Question: I have an application which uses 'UITapGestureRecognizers' which seem to not work in iOS9 Beta 2.
They are successfully calling
'''
- (BOOL)gestureRecognizer:(UIGestureRecognizer *)gestureRecognizer shouldReceiveTouch:(UITouch *)touch
{
NSLog(@"shouldReceiveTouch");
return YES;
}
'''
but it doesn't hit any of the other UITapGesture delegate methods.
When I run the same application (from Xcode 7) on a device running on iOS 8, it works as expected.
Has anyone else hit this?
Here is how I initialise the UITapGestureRecognizer.

If I create the UITapGestureRecognizer in code instead of in the ViewController xib it works fine, so there's something up with the xib parsing in iOS9 or something.
'''
_tapGesture2 = [[UITapGestureRecognizer alloc] initWithTarget:self action:@selector(onMainViewTap:)];
_tapGesture2.numberOfTapsRequired = 1;
_tapGesture2.delegate = self;
[self.view addGestureRecognizer:_tapGesture2];
'''
If I deleted the GestureRecognizer in the XIB and added it back in again using XCode 7, it also worked.
When I did this, it added '<pressTypeMask key="allowedPressTypes"/>' into the xib under the UITapGestureRecognizer.
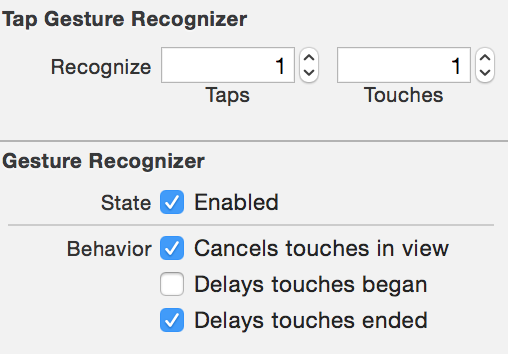
Answer: It seems that iOS9 looks for a '<pressTypeMask key="allowedPressTypes"/>' line in the xml of the gesture recognizer and the tap recognizer doesn't work without it.
To fix you can either build your recognizers in code, add that line into the xml or delete and re-add the gesture recognizer in Xcode 7, which will properly add the 'pressTypeMask' into the xml.
I wonder if apple will fix iOS9 to work without that line in the XML, but for now, this is an easy fix.